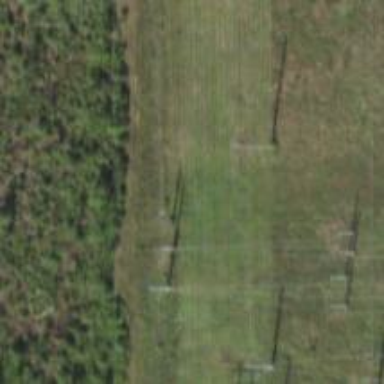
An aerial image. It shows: Power pole.